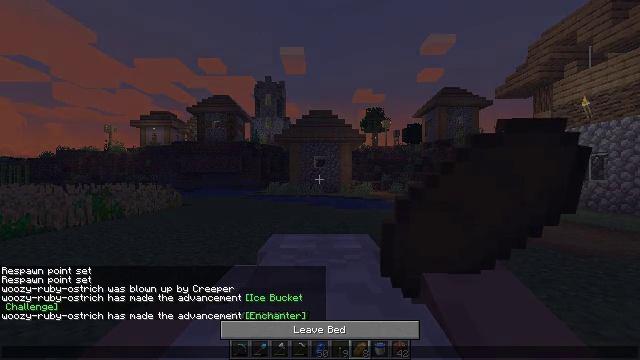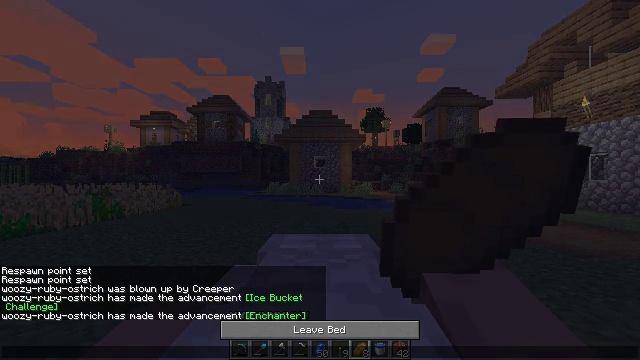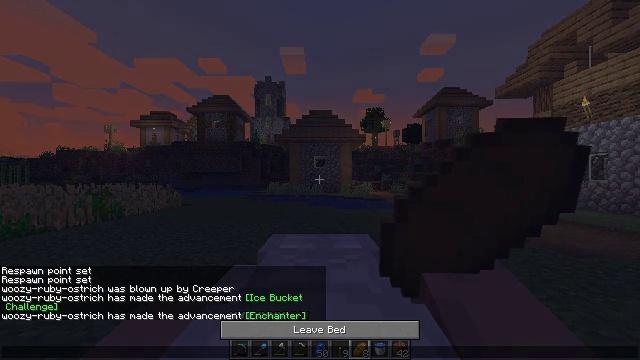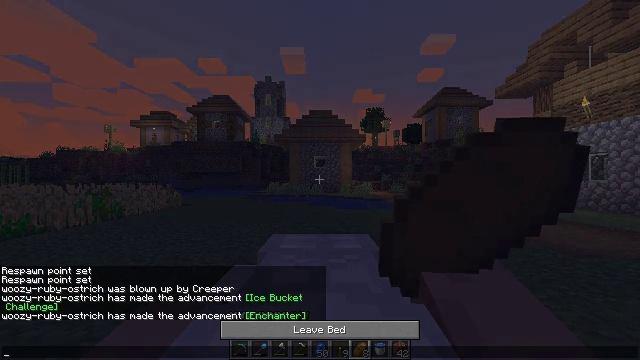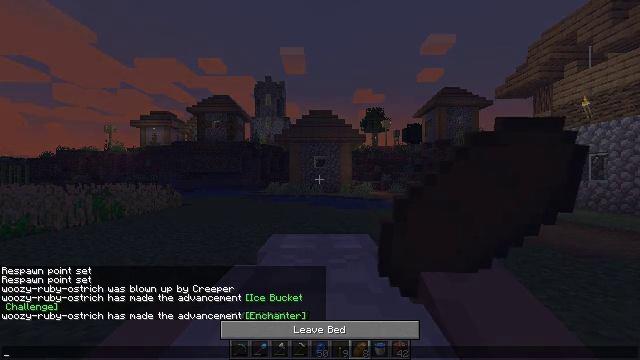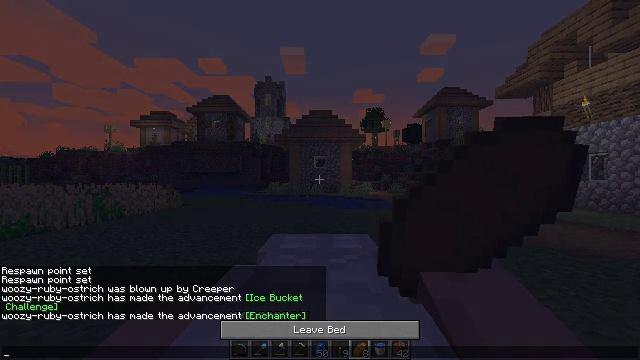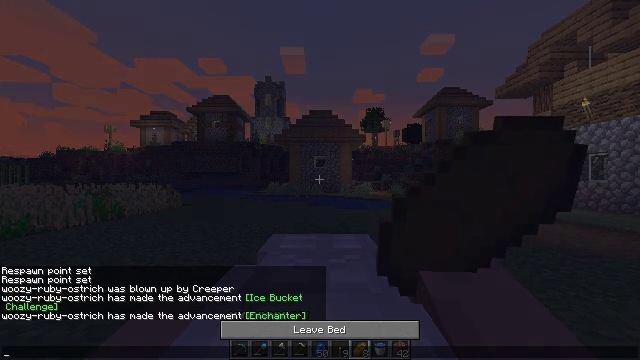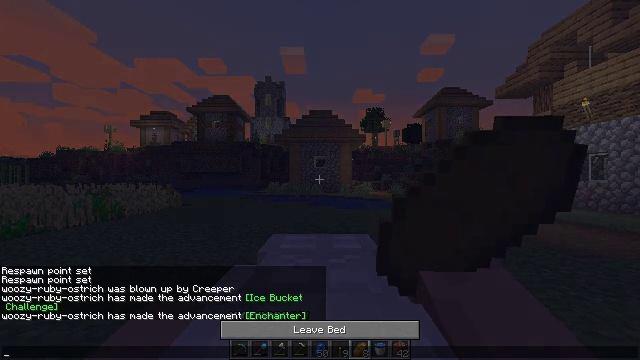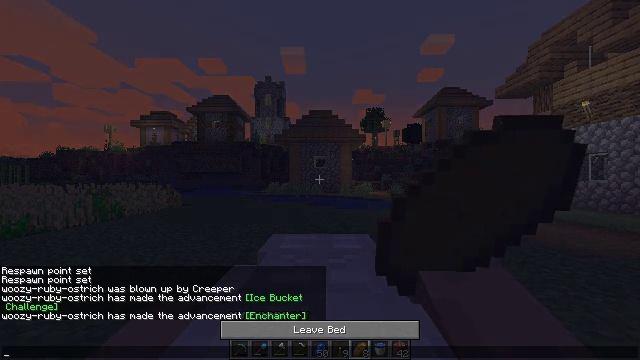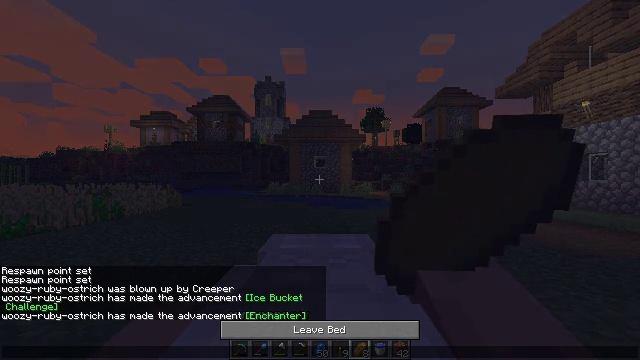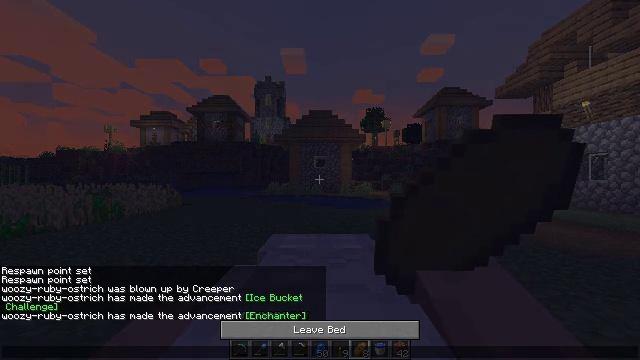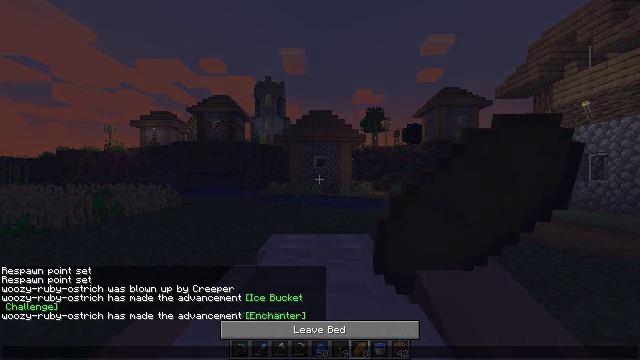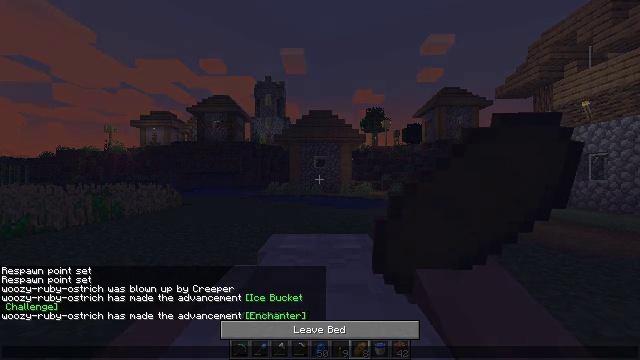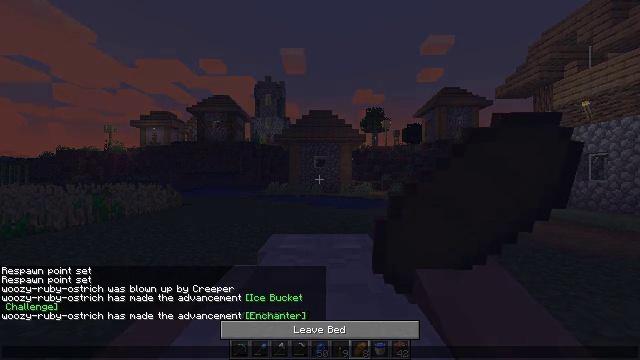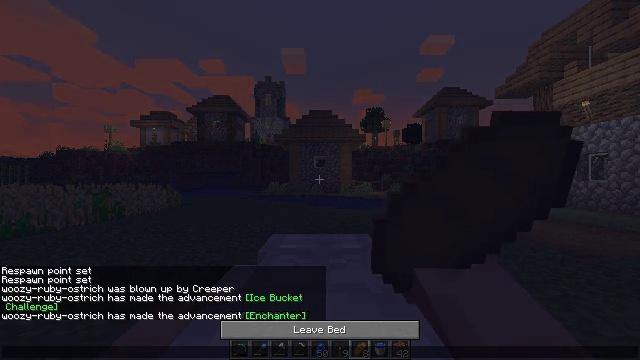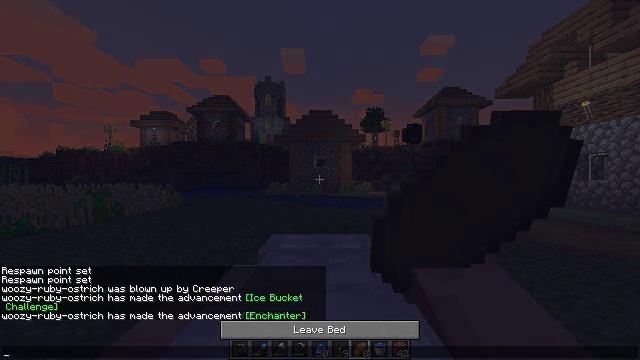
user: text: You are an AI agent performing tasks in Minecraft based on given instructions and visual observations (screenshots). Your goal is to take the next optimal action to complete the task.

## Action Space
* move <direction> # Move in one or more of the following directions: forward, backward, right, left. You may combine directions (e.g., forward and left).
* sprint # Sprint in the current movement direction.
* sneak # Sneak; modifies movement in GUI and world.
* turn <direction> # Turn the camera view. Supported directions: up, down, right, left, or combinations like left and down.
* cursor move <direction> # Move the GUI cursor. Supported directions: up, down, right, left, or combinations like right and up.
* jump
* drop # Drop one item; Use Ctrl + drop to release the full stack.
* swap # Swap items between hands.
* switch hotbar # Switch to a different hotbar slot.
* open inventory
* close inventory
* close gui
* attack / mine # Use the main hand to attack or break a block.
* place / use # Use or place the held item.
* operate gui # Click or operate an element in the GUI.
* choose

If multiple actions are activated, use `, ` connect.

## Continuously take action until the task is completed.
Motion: motion action
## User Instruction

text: Harvest sugar cane from the plant.
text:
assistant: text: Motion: no_op
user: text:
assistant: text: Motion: no_op
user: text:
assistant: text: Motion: no_op
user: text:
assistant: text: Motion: no_op
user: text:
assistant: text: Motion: no_op
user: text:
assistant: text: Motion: no_op
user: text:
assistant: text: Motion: no_op
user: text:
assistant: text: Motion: no_op
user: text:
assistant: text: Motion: no_op
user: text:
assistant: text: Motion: no_op
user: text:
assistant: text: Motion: no_op
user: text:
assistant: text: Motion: no_op
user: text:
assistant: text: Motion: no_op
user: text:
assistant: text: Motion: no_op
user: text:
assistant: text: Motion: no_op
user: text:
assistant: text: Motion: no_op
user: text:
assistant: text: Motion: no_op
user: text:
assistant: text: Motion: no_op
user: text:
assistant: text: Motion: no_op
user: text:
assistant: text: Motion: no_op
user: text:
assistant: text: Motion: no_op
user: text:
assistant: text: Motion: no_op
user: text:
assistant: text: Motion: no_op
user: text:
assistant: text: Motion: no_op
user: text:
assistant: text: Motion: no_op
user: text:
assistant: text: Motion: no_op
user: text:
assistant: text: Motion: no_op
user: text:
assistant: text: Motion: no_op
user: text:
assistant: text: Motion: no_op
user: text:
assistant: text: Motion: no_op